Question: I have a Highcharts area chart, with string categories on the X-Axis.
I want the chart to start at the left most edge of the x-axis and end at the rightmost edge, without any padding. In the image below, the red arrows show the spacing that I want to get rid of. Without text categories this is easily achievable, but with I just can't seem to figure it out.
Any help appreciated, thanks.

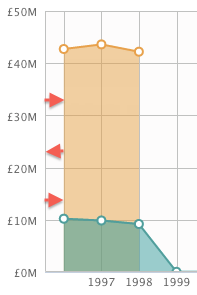
Answer: You can achieve the desired result by redefining labels.formatter on axis. <URL> is here.
But if you want to keep it simple and pass 'axis.categories' in traditional way (I think that this is a way more better), I suggest you to use a tiny hack and redefine an 'Axis.init' function. Try it on <URL>.
I've updated my previous fiddle a little. <URL>. I think that you can combine all my solution to get a nicer one.